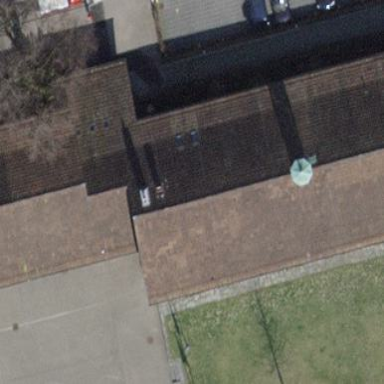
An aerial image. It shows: School building.